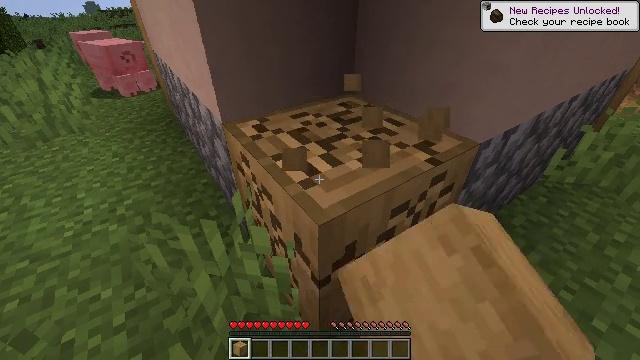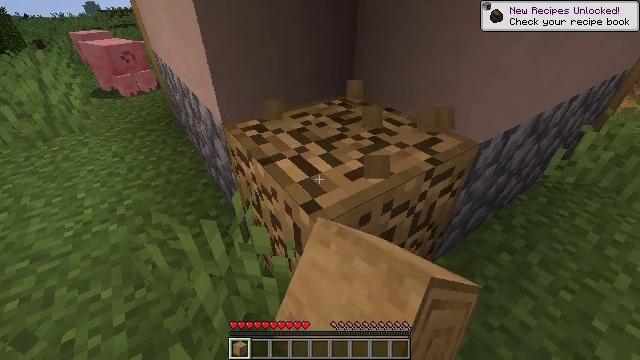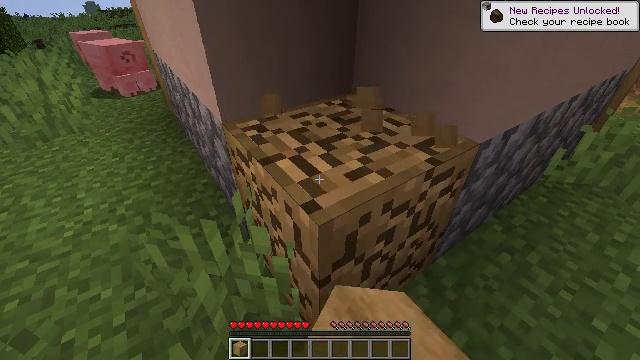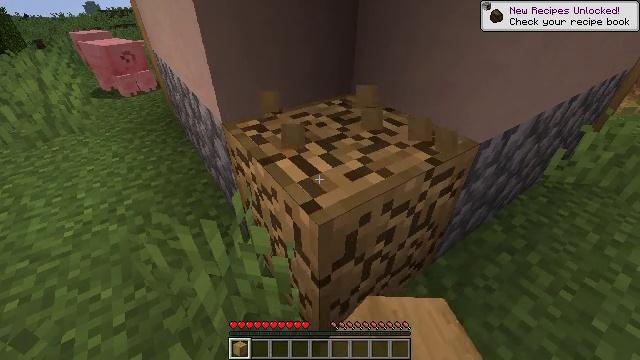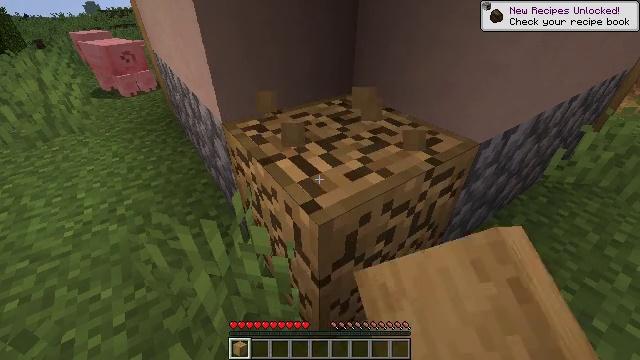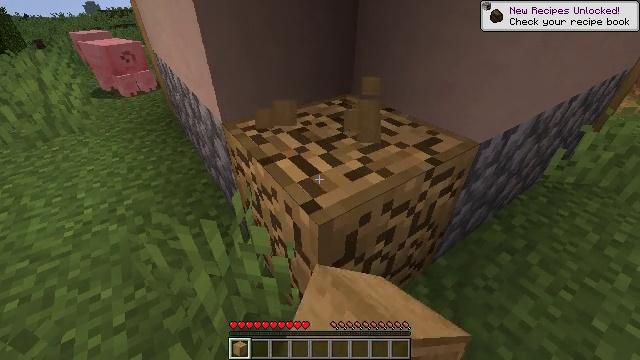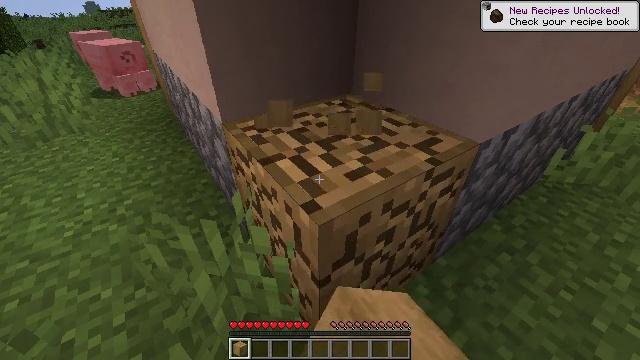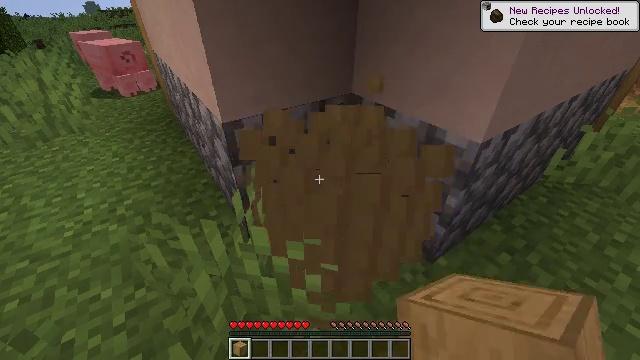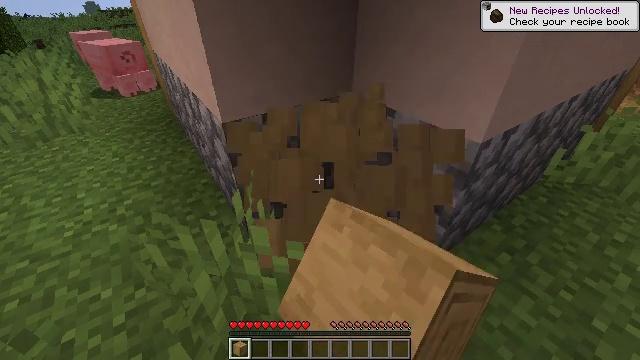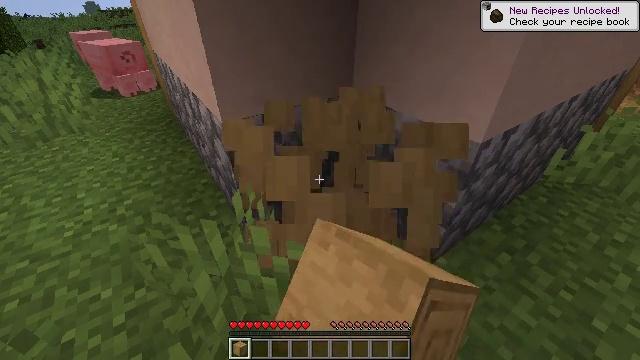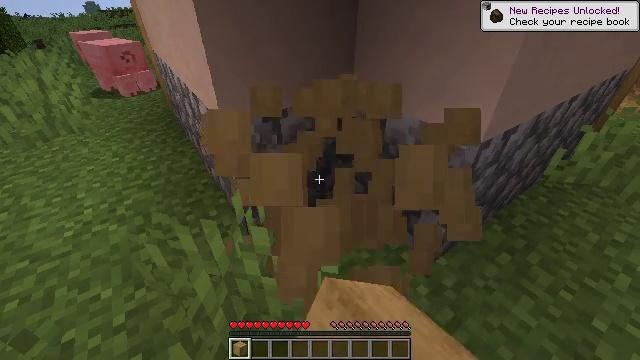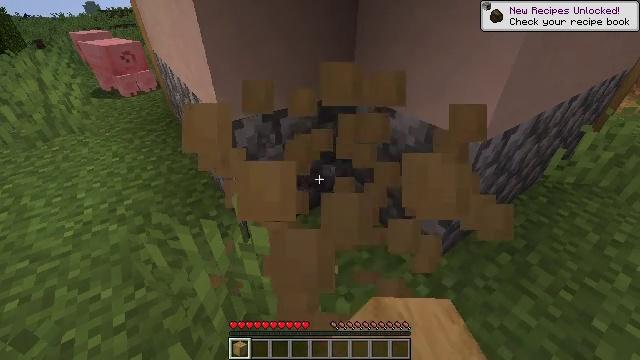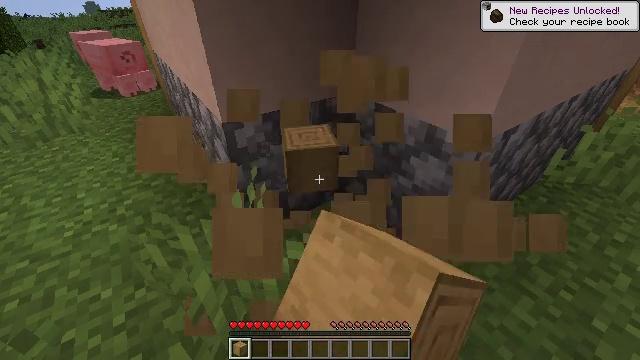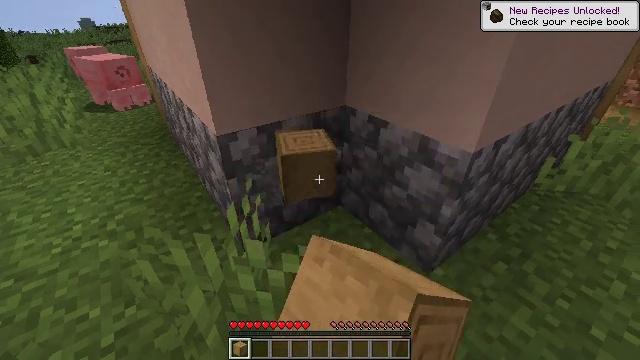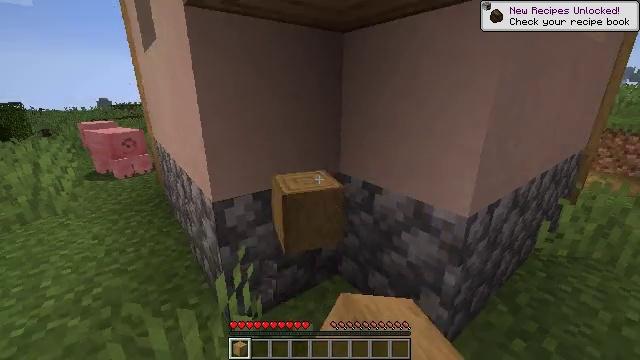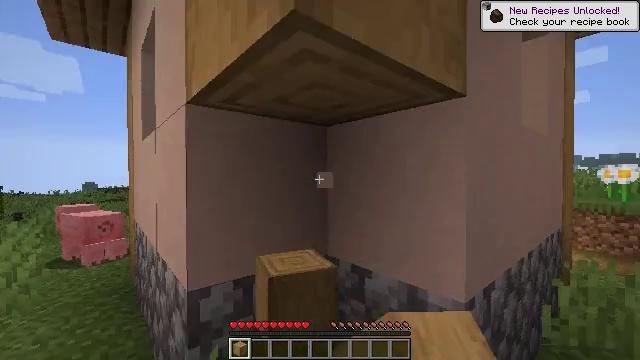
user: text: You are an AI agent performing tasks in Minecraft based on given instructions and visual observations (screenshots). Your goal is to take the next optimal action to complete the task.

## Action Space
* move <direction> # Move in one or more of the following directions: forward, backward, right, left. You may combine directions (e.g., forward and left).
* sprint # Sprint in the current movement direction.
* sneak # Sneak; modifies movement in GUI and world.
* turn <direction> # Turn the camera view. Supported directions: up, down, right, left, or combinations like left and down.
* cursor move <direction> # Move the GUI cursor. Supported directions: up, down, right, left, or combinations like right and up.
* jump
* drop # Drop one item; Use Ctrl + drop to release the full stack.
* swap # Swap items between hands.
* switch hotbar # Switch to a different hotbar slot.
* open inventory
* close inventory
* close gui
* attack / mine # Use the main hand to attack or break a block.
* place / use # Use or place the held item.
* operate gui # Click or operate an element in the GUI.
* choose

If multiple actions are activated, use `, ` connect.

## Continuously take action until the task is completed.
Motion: motion action
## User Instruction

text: Retrieve the stripped oak log.
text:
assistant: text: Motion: attack / mine
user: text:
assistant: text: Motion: attack / mine
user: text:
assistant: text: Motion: attack / mine
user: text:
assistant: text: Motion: attack / mine
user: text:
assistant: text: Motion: attack / mine
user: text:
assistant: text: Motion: attack / mine
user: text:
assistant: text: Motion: attack / mine
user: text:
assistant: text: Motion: attack / mine
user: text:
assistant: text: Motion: attack / mine
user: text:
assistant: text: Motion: attack / mine
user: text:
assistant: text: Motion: attack / mine
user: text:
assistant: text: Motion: attack / mine
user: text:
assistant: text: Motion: turn right and up, attack / mine
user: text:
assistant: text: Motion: turn right and up, attack / mine
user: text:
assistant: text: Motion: turn right and up, attack / mine
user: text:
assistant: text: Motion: turn right and up, attack / mine
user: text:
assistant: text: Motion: turn up, attack / mine
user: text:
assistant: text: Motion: turn up, attack / mine
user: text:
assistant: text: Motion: attack / mine
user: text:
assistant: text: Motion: turn right and up, attack / mine
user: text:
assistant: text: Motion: attack / mine
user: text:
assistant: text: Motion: attack / mine
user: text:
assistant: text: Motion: attack / mine
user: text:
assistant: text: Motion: attack / mine
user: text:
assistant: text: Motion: attack / mine
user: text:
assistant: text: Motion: turn left and up, attack / mine
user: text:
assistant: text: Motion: attack / mine
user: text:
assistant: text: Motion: attack / mine
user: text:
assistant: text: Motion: turn up, attack / mine
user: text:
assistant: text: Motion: turn left and up, attack / mine